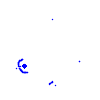
Particle: pion